Field crop: maize
Growth stage: 2
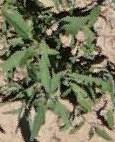
Species: atriplex